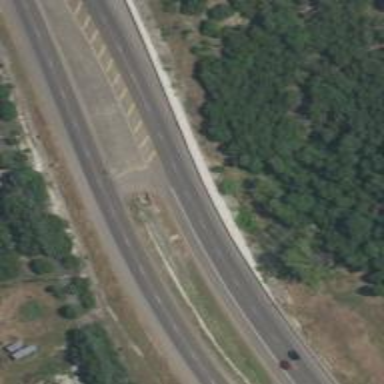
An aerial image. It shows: Secondary link road.